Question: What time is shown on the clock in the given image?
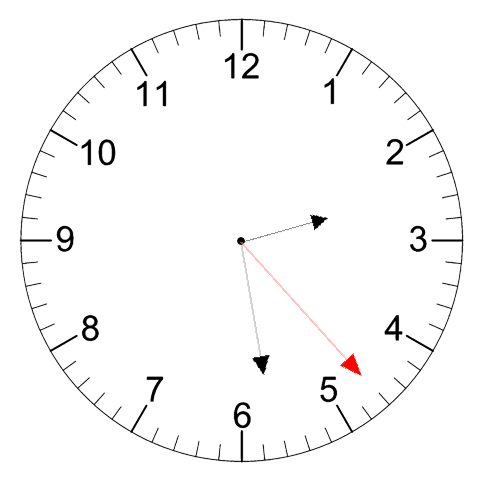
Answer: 02:28:23